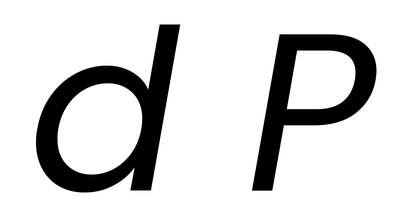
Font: Poppins-Italic